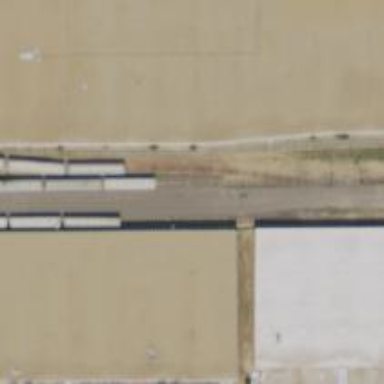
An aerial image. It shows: Railway yard used for servicing trains.